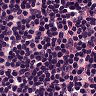
Metastatic tissue present: no